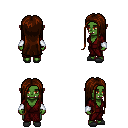
a pixel art fantasy rpg character, female body template, orc, green skin, red robe, teal pants, brown extra-long hairstyle, white cloth bracers, gray slippers, four views (front, back, left, right), 2x2 character sprite sheet, small pixel art, hard edges, no anti-aliasing